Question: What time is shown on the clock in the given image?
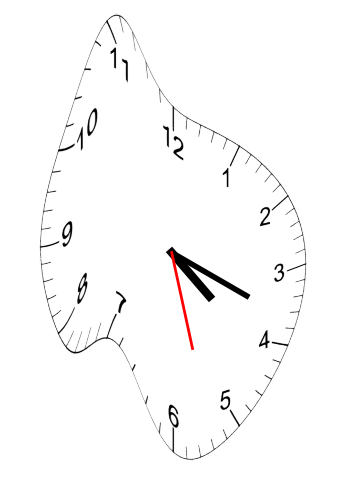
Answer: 04:18:27